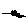
Label: cat